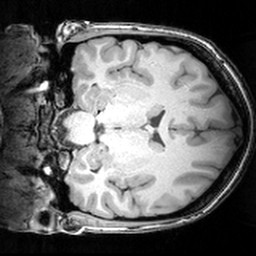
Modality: T1w
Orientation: coronal
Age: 21
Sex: female
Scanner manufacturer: siemens
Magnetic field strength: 3 T
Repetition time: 1.81 s
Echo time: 0.00351 s